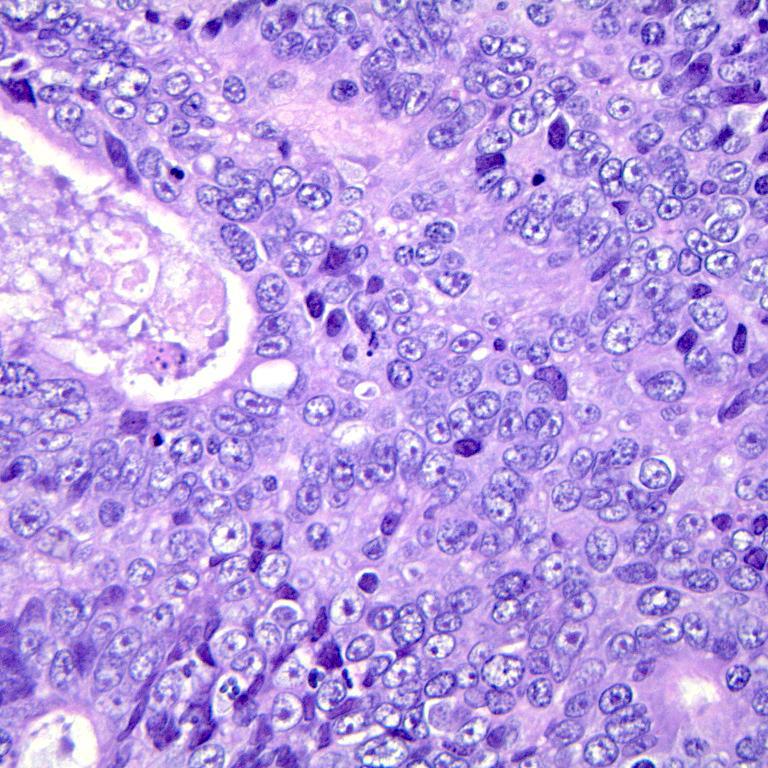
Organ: colon
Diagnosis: adenocarcinomas